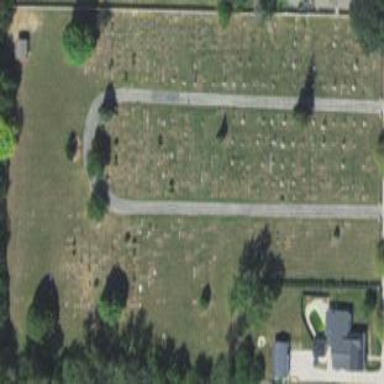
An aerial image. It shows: Grave yard.